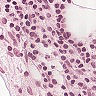
Metastatic tissue present: no